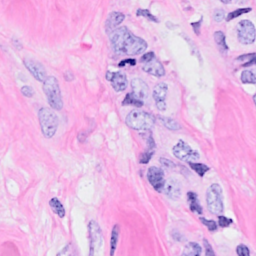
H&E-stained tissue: Breast